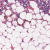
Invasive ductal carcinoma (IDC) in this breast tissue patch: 1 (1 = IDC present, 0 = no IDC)